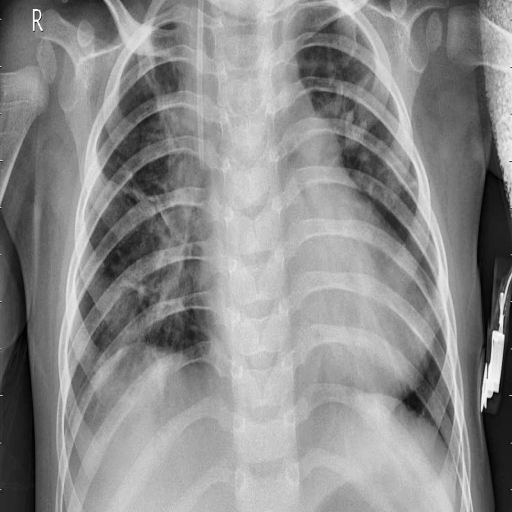
Finding: PNEUMONIA